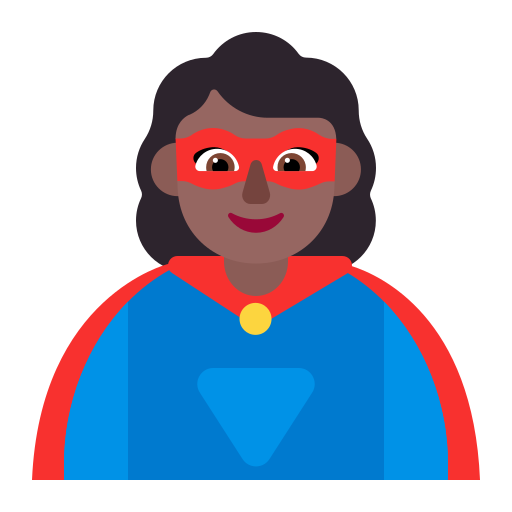
woman superhero flat  dark